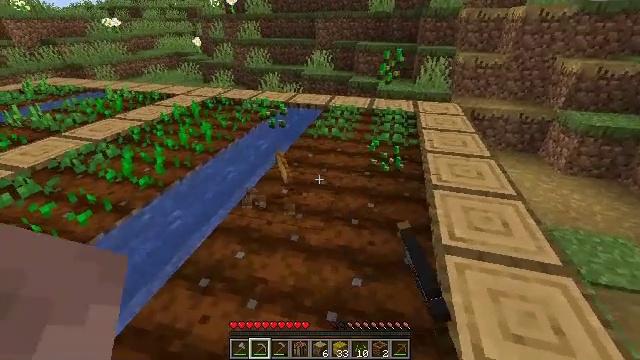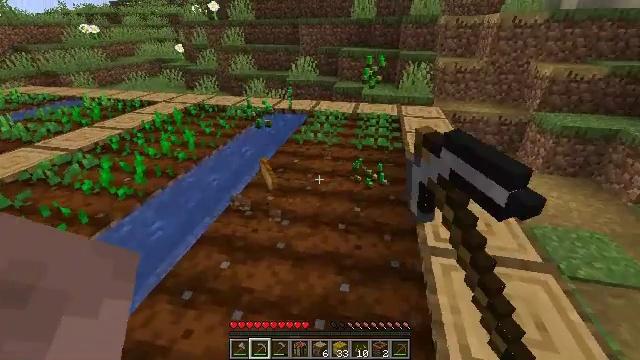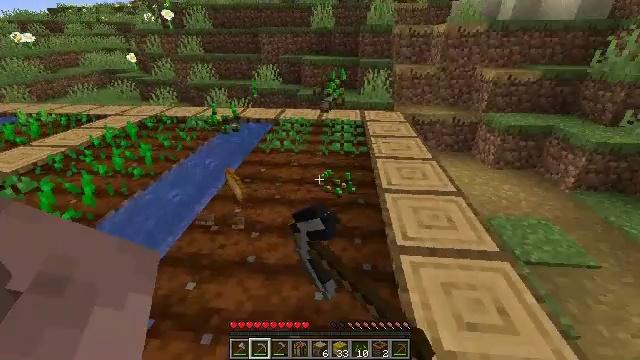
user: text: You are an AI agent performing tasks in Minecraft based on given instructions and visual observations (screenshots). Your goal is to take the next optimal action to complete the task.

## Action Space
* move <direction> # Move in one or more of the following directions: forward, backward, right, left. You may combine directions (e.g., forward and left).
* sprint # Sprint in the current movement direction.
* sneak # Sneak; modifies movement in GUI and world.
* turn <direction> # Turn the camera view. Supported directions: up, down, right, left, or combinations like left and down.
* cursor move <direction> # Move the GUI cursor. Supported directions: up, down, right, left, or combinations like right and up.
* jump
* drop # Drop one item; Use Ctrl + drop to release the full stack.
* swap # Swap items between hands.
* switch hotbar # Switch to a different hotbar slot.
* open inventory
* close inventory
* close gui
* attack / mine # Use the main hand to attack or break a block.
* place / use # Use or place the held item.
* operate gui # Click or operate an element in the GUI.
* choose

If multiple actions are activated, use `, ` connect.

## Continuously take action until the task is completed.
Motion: motion action
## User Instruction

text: Mine beetroots from the garden.
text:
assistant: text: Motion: turn right and up, attack / mine
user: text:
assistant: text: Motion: turn right and up, attack / mine
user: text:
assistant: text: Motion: attack / mine